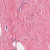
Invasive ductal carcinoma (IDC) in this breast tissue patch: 0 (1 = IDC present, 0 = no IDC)